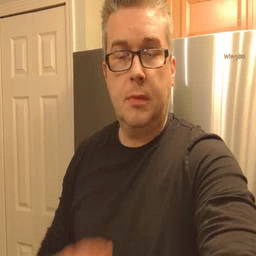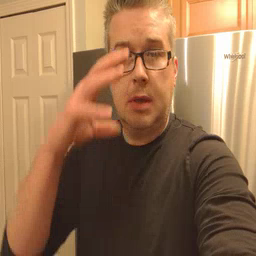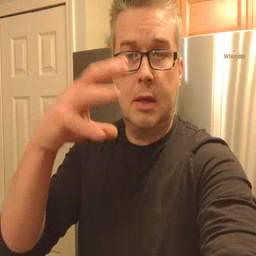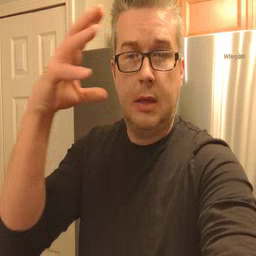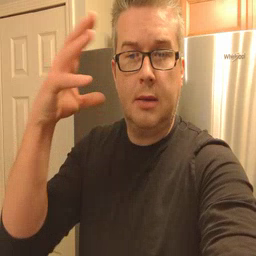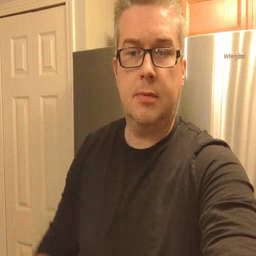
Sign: cloud